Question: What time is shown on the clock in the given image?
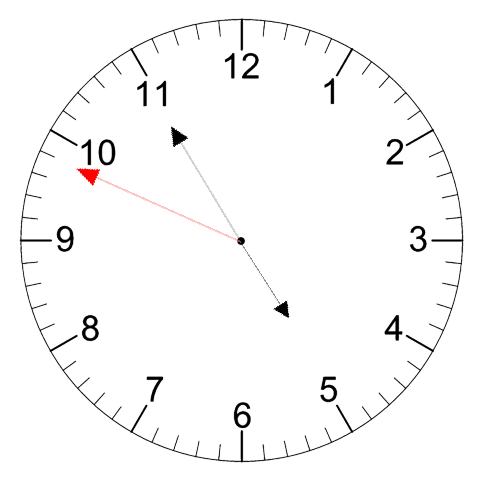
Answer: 04:54:49